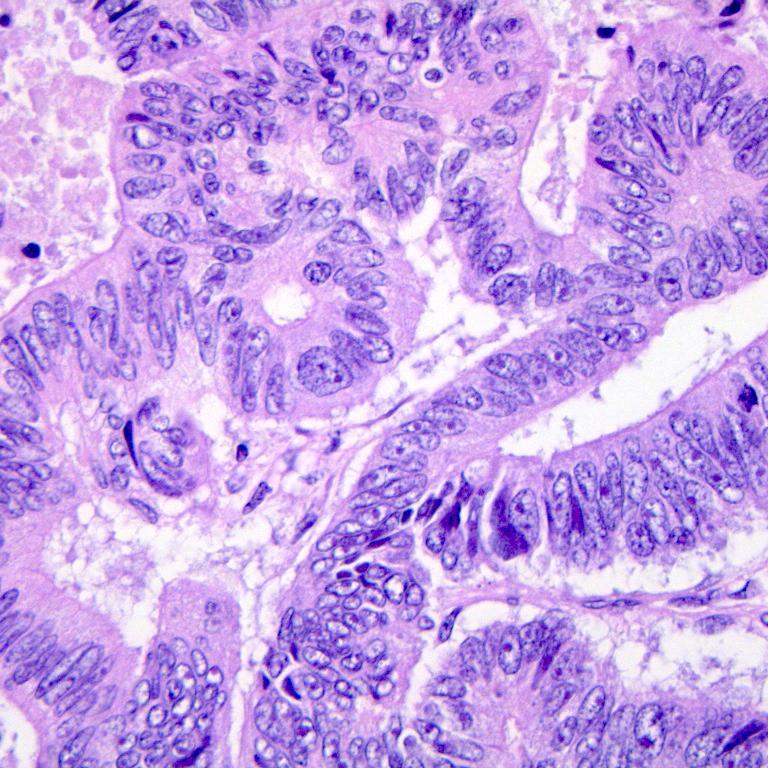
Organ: colon
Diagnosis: adenocarcinomas